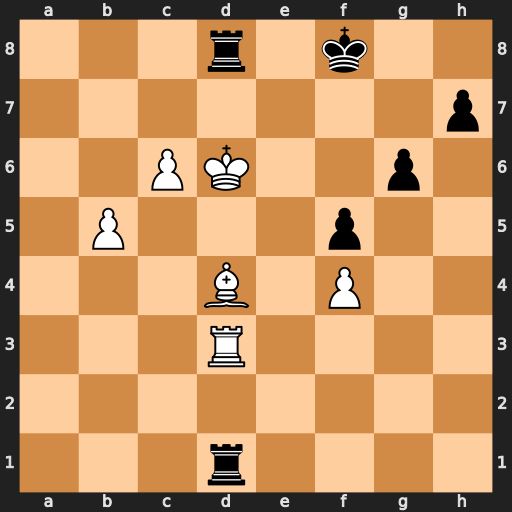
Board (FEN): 3r1k2/7p/2PK2p1/1P3p2/3B1P2/3R4/8/3r4
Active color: w
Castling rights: -
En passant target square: -
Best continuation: Kc7 Rxd3 Kxd8 Rxd4+ Kc7 Kf7 b6